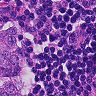
Metastatic tissue present: yes